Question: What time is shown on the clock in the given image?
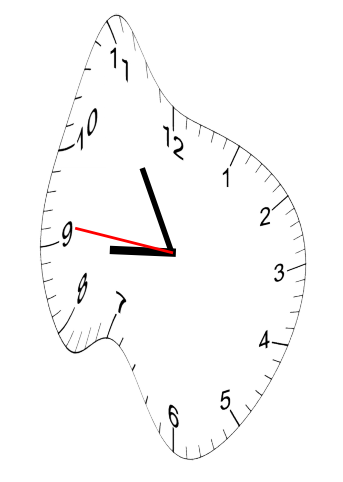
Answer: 08:54:46